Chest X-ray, AP view. Patient: 16 years old, sex M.
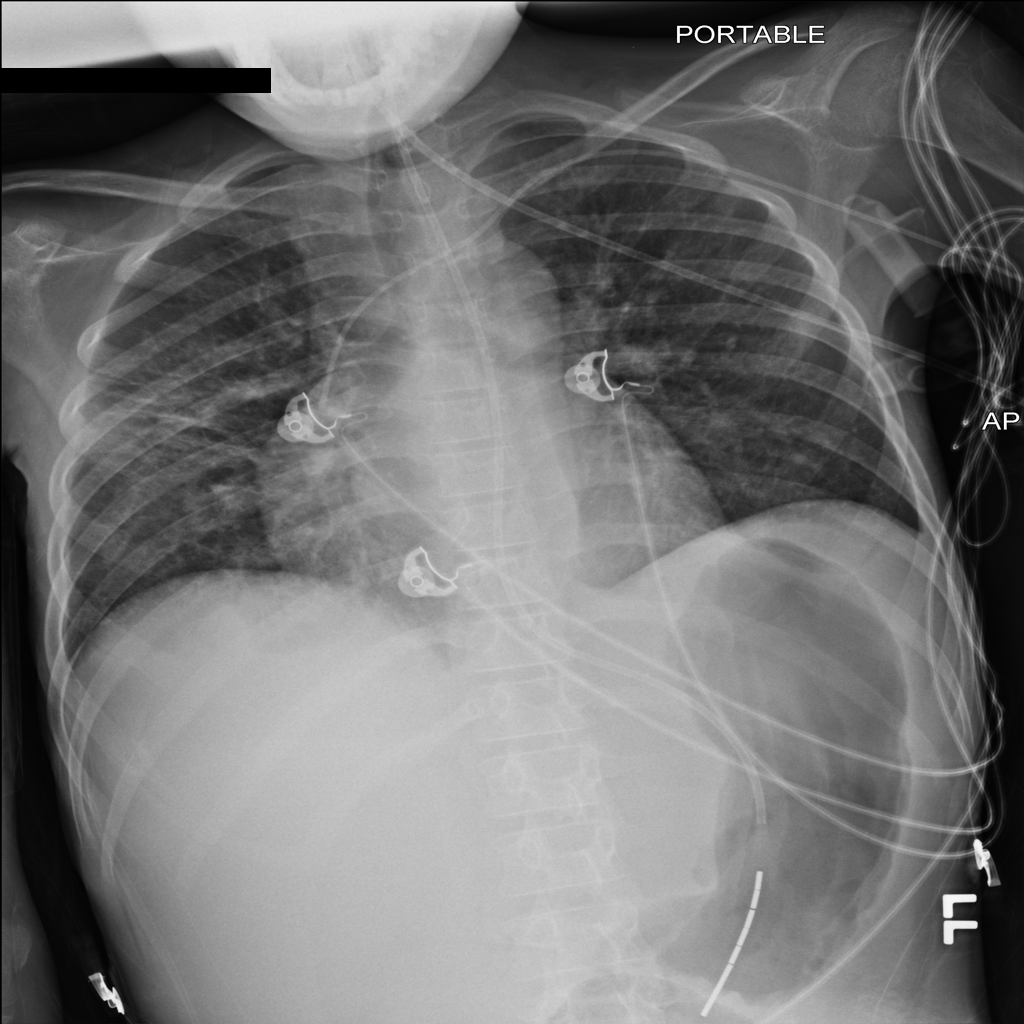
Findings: Infiltration